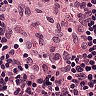
Metastatic tissue present: no